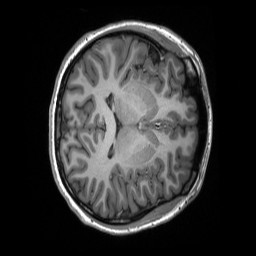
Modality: T1w
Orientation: axial
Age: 19
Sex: female
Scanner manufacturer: siemens
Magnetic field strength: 3 T
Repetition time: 2.3 s
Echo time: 0.00298 s